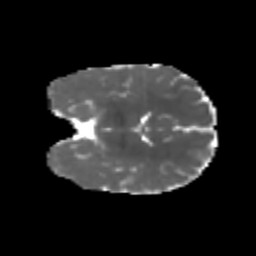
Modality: MD
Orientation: coronal
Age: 6
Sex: female
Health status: healthy